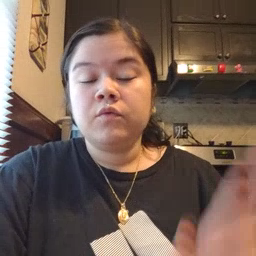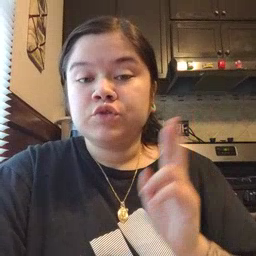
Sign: refrigerator